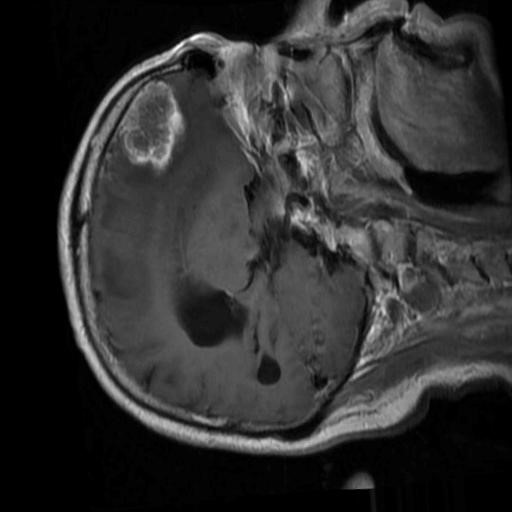
Label: brain_menin